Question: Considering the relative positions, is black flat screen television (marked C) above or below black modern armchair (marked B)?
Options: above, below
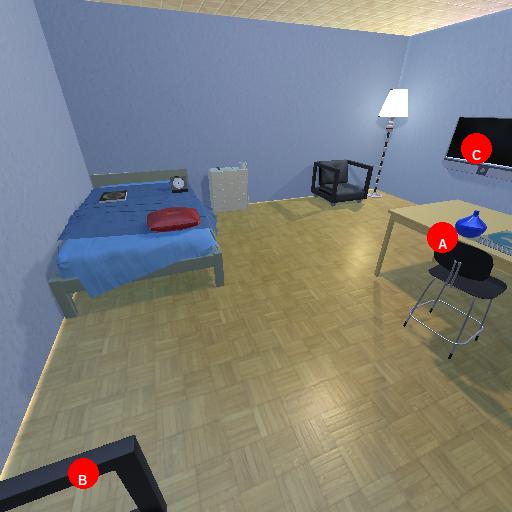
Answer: above